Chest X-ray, AP view. Patient: 29 years old, sex F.
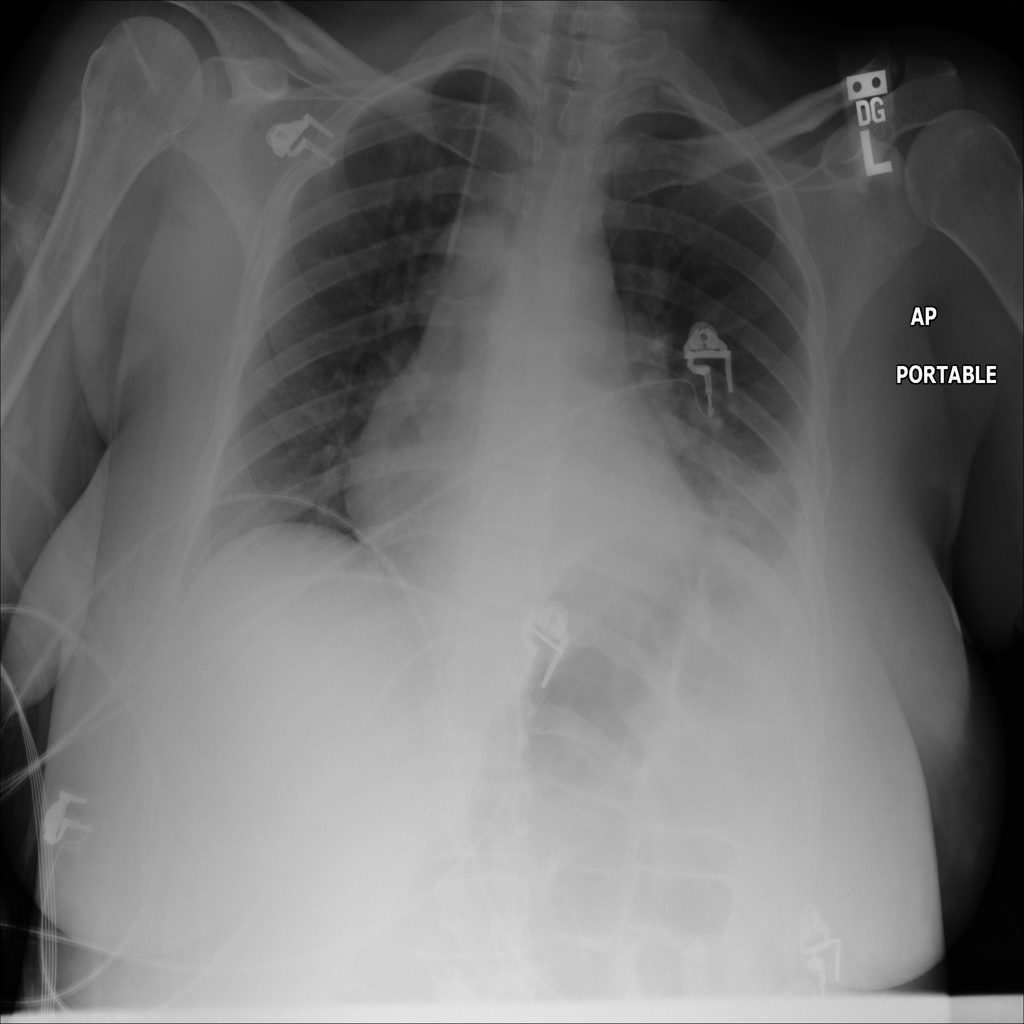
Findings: Atelectasis, Infiltration